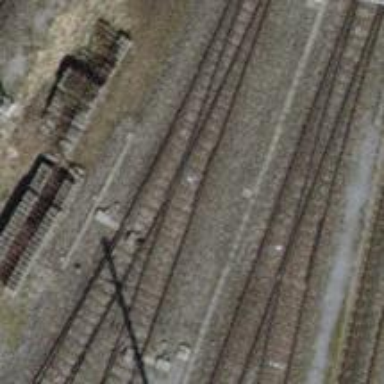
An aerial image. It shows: Railway switch.